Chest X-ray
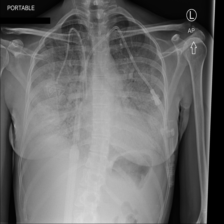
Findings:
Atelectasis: negative
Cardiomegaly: negative
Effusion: negative
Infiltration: positive
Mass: negative
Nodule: negative
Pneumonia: negative
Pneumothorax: negative
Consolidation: negative
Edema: negative
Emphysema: negative
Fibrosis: negative
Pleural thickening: negative
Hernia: negative